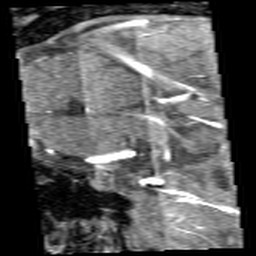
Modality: angio
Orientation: sagittal
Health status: ill
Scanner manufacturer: siemens
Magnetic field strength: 3 T
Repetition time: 0.022 s
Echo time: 0.00368 s